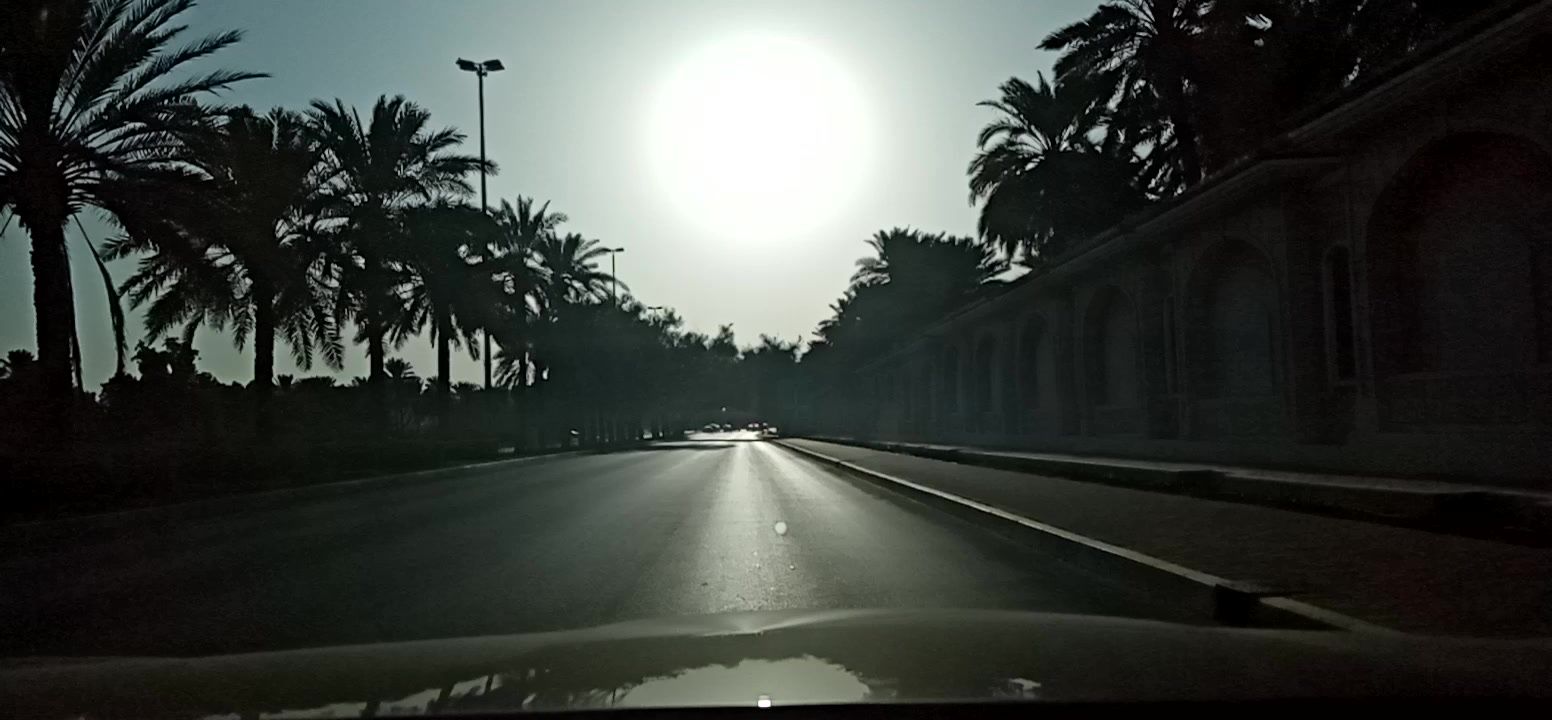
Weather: clear
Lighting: day
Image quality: slightly poor
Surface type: driving surface
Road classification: trunk
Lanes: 3.0
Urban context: urban centre
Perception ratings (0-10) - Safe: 1.99, Lively: 8.32, Beautiful: 8.63, Boring: 5.43, Depressing: 4.2, Wealthy: 3.91